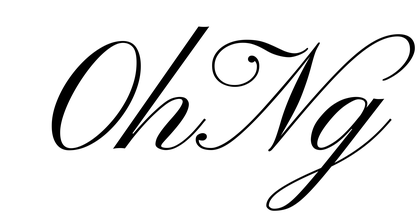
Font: PinyonScript-Regular